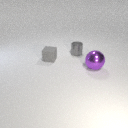
small gray metal cylinder to the right of small gray rubber cube